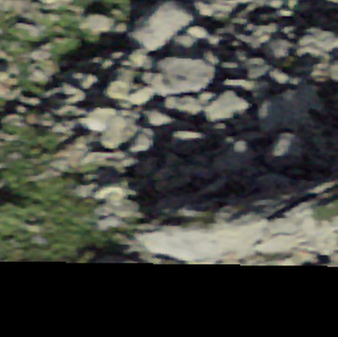
Label: bouldering_area